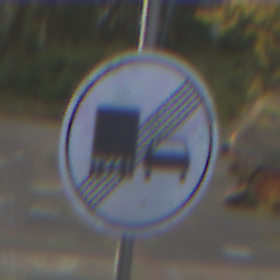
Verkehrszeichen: EndeUeberholverbotKraftfahrzeuge
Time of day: MorningAfternoon
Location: Outdoor (Urban)
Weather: PartlyCloudy
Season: NotSpecified
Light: Natural